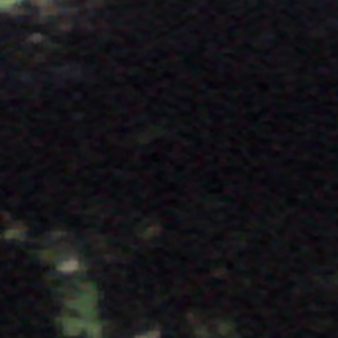
Label: other